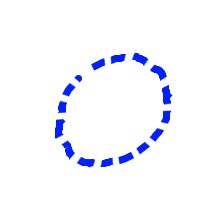
Shape: circle